Question: See a screenshot of my returned data i did a console.log on which i need to do a for each on.

i have been trying things like this to no avail...?
'''
for (var point in arrayLatLngPoints)
{
addMarkers(point.timestamp, point.lat, point.lng, point.timestamp, strUserName, pathColour);
}
'''
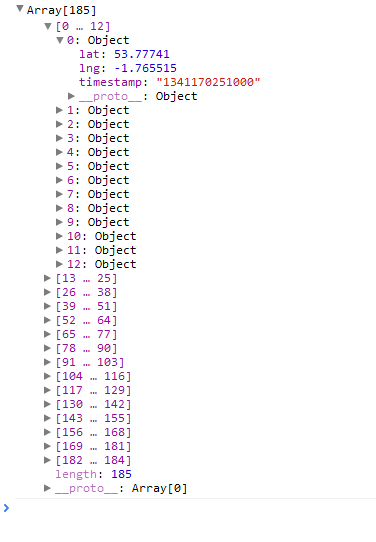
Answer: Don't use 'for..in' to loop an array, use normal for loop instead.
'''
for (var i = 0; i < arrayLatLngPoints.length; i++)
{
var point = arrayLatLngPoints[i];
addMarkers(point.timestamp, point.lat, point.lng, point.timestamp, strUserName, pathColour);
}
'''